Question: A dotted diagonal line appears when I print any annotation rectangle in MATLAB.
Example of Issue:

I am attempting to create a annotation rectangle with black face color of arbitrary size on a figure. In the MATLAB figure window, everything displays properly. When I print the figure to a pdf, a diagonal dashed line appears from the bottom left corner to the top right corner. I don't want this line to appear and would like your assistance in removing it from my pdf outputs.
---
# Code:
'''
h = figure( 'Units', 'inches', 'Position', [0 0 11 8.5], ...
'PaperPosition', [0 0 11 8.5], 'PaperOrientation', 'landscape', 'Resize', ...
'off','Visible','on', 'Renderer', 'painters');
a = annotation('rectangle','Linestyle', 'none', 'Units', 'inches', ...
'Position', [.25 .25 .5 .5], ...
'FaceColor', 'k', 'EdgeColor', 'none');
print(h,'temp.pdf','-dpdf','-r600', '-painters');
'''
Thanks
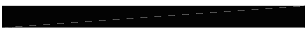
Answer: It seems like the problem is not the output from the matlab renderer, but settings of the PDF viewer. Perhaps you can try changing some settings in the PDF viewer, particularly the settings for anti-aliasing.
I tried opening the pdf file created using your code in an online PDF viewer and the diagonal line was gone.
Another workaround might be to save as '.eps' instead, and convert the eps file to pdf.
source: <URL>